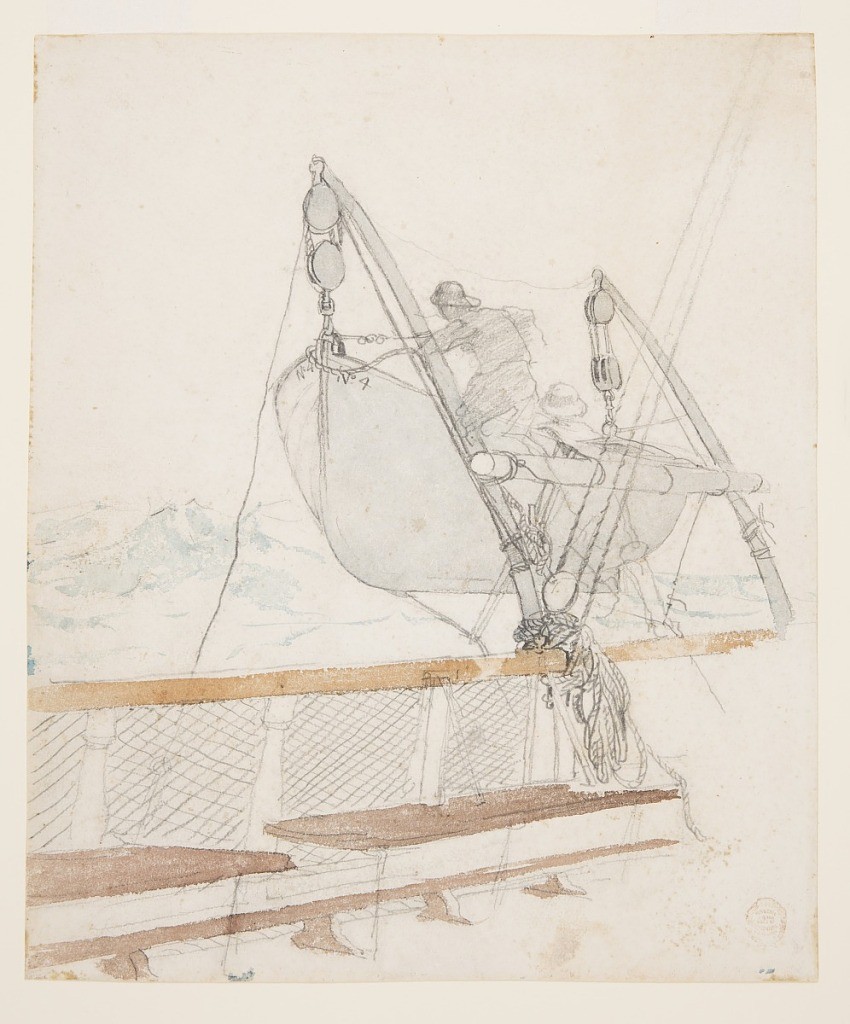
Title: Study for "The Signal of Distress"
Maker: Winslow Homer, American, 1836–1910
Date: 1881
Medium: Graphite, brush and blue-green, brown, and yellow watercolor, gray wash, traces of black ink on white heavy wove watercolor paper
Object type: Drawing
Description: Vertical view from bridge of ship, showing railing with benches and stormy sea beyond, as two men work in a lifeboat with ropes and pulleys, at center right.